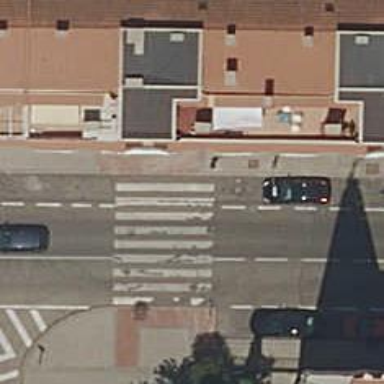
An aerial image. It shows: Zebra crossing on the road.